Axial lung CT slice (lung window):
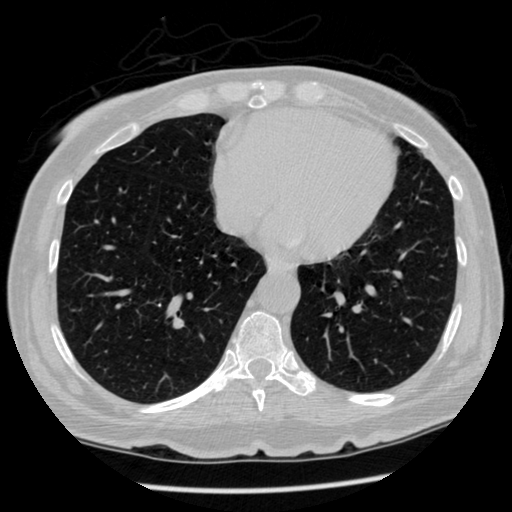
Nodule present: no